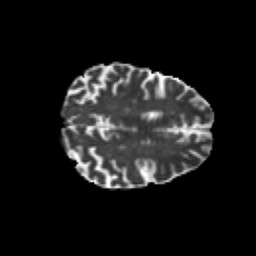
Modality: T2w
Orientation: axial
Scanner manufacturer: siemens
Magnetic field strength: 3 T
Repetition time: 6.8 s
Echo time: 0.093 s